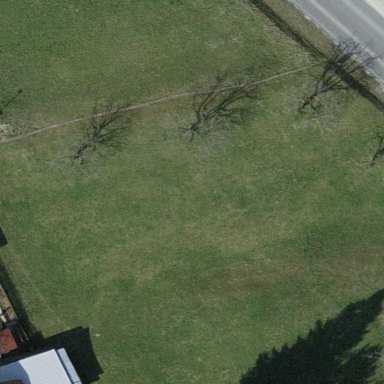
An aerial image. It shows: Orchard.